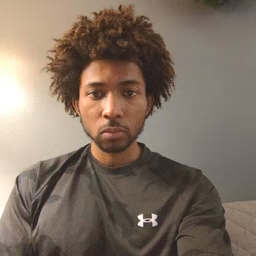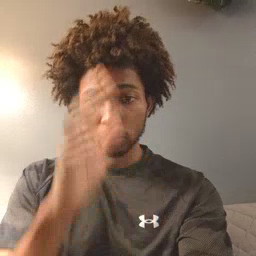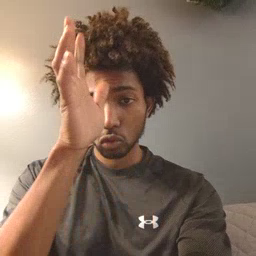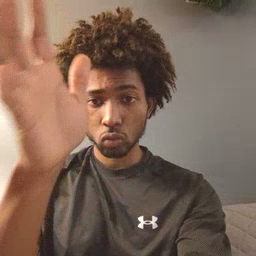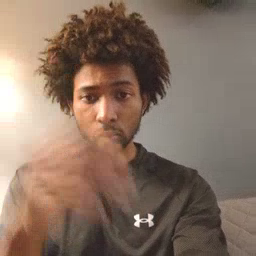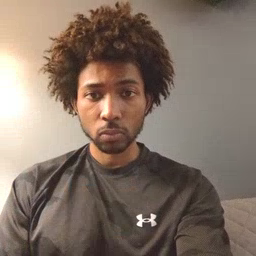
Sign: grandpa